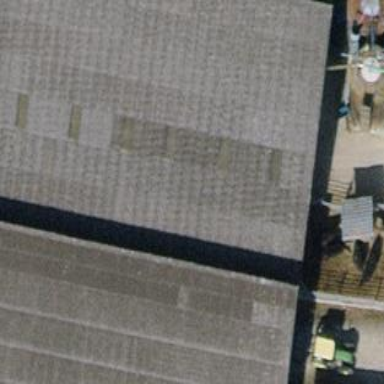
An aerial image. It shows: Skillion-roofed farm auxiliary building.